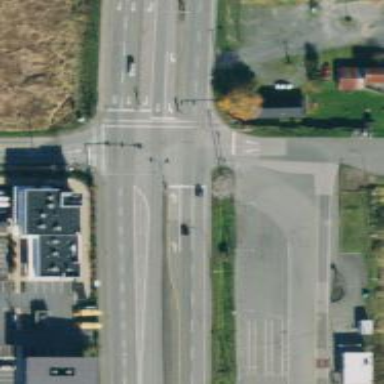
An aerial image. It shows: Tertiary road with asphalt surface.